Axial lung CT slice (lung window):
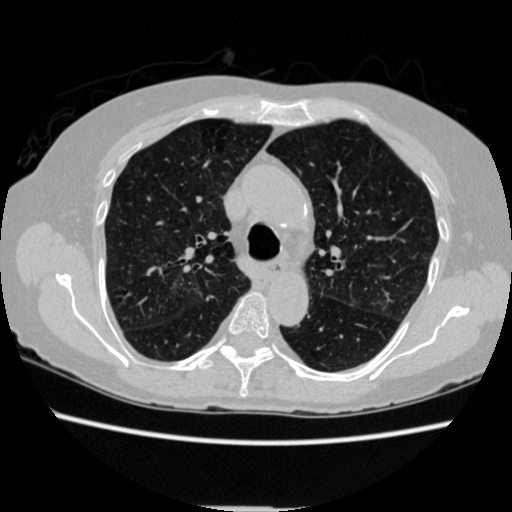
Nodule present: no